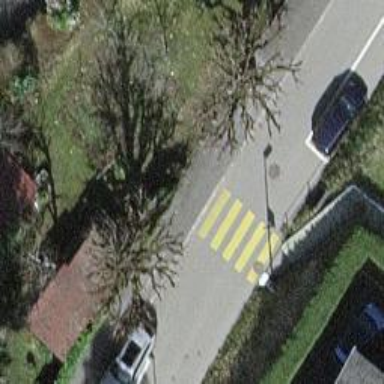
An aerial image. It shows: Uncontrolled zebra crossing.